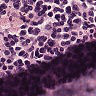
Metastatic tissue present: no